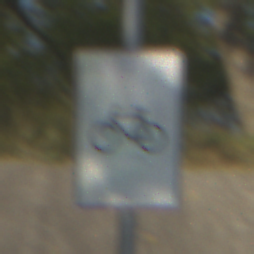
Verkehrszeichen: RadverkehrOhnePfeilsymbol
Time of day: MorningAfternoon
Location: Outdoor (Nature)
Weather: PartlyCloudy
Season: NotSpecified
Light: Natural